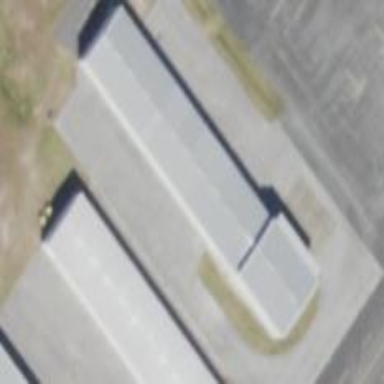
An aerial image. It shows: Hangar located at airport.